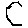
Label: hexagon